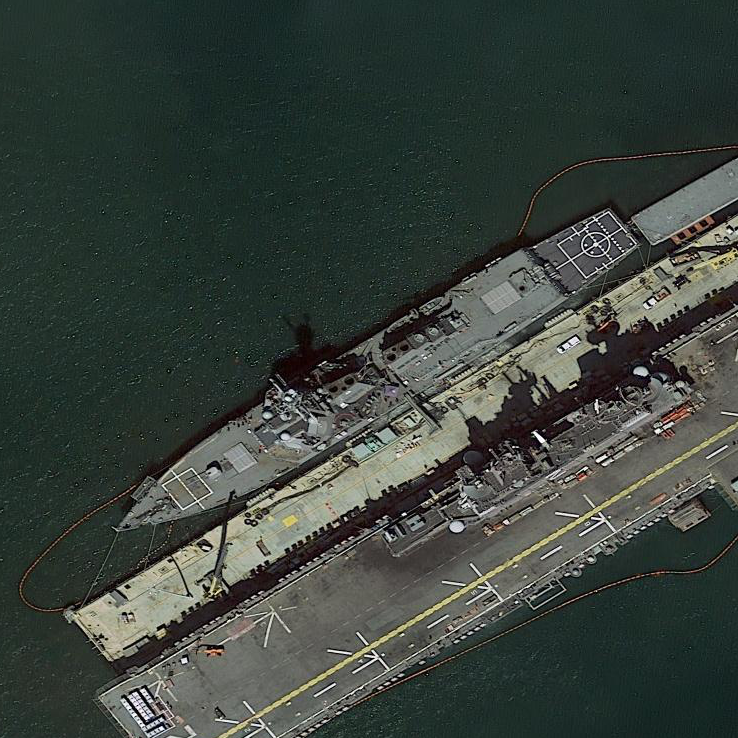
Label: destroyer